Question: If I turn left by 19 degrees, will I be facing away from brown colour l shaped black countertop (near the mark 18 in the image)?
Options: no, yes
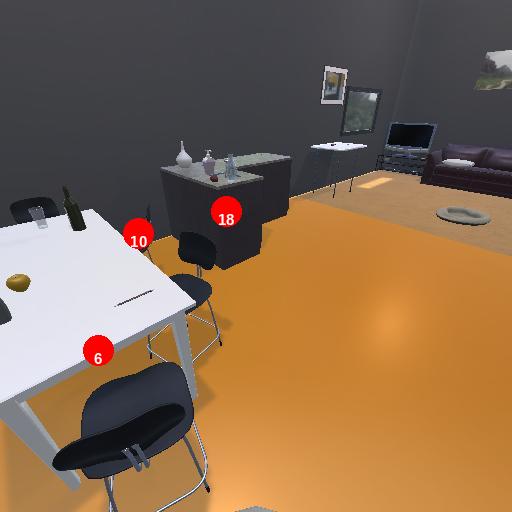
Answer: no